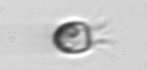
Label: Balanion